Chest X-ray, PA view. Patient: 75 years old, sex M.
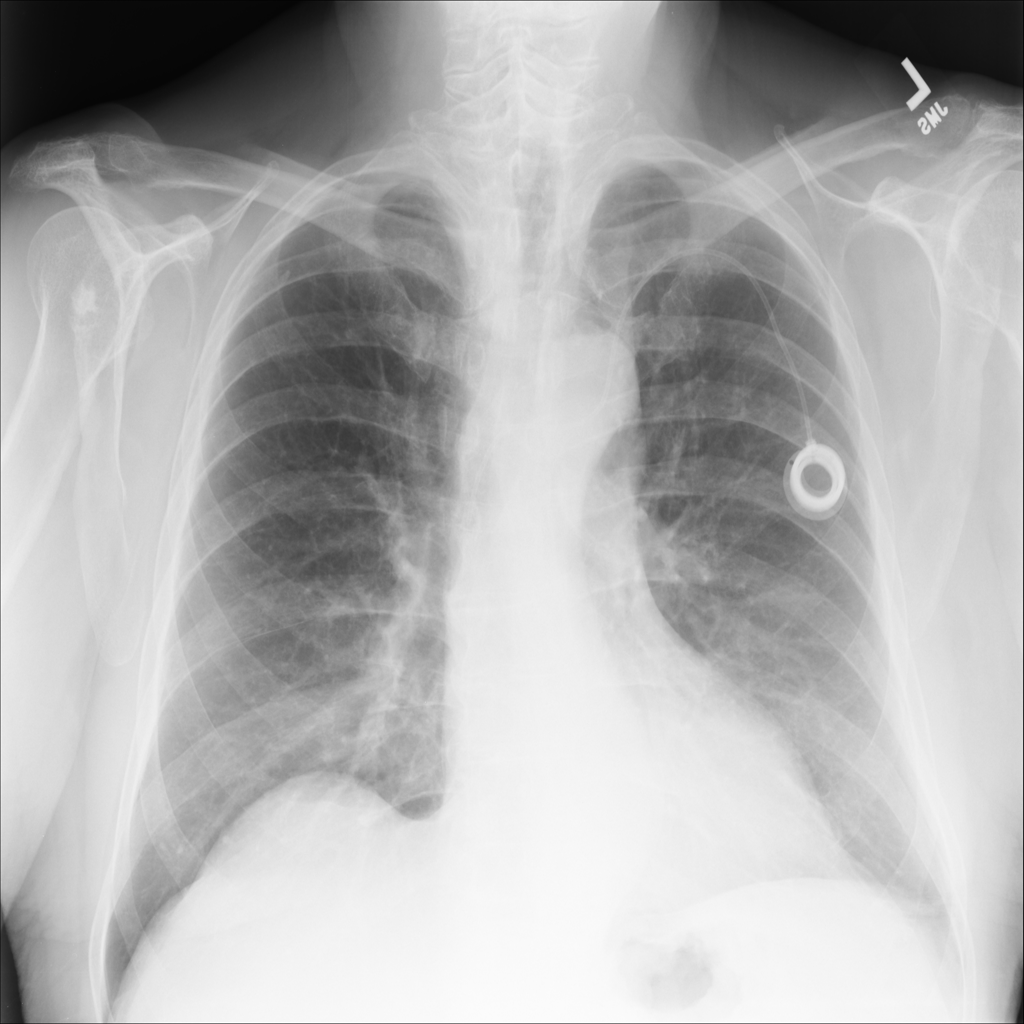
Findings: No Finding